Field crop: maize
Growth stage: 1
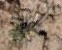
Species: salsola